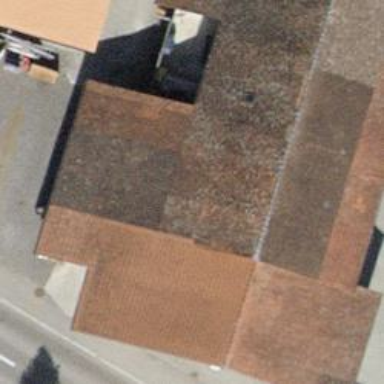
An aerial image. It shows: Farm building with gabled roof.